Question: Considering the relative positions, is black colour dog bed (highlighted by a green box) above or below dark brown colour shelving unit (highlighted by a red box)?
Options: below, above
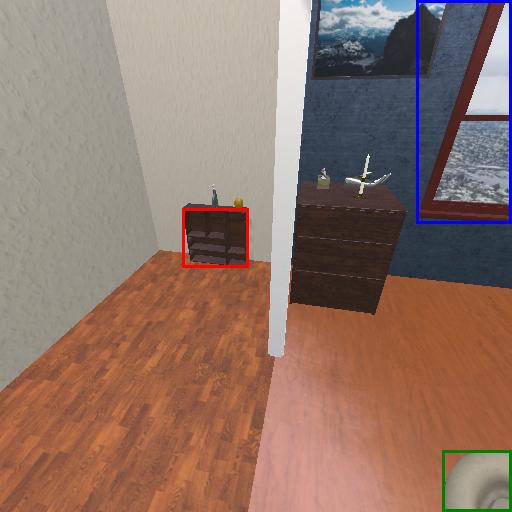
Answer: below